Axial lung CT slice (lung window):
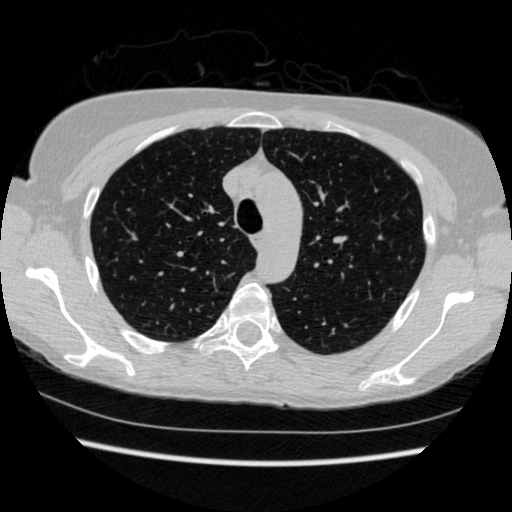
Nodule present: no